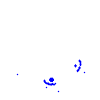
Particle: kaon